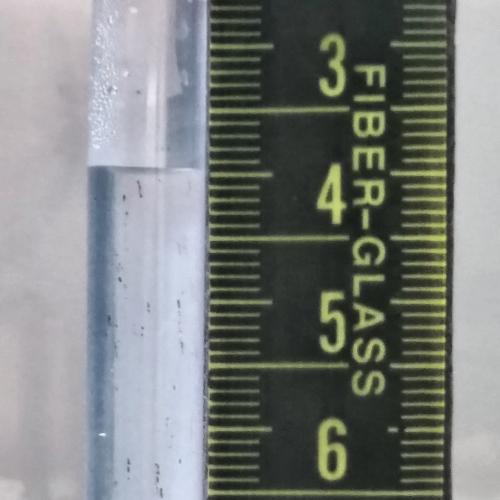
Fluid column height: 4.0 cm